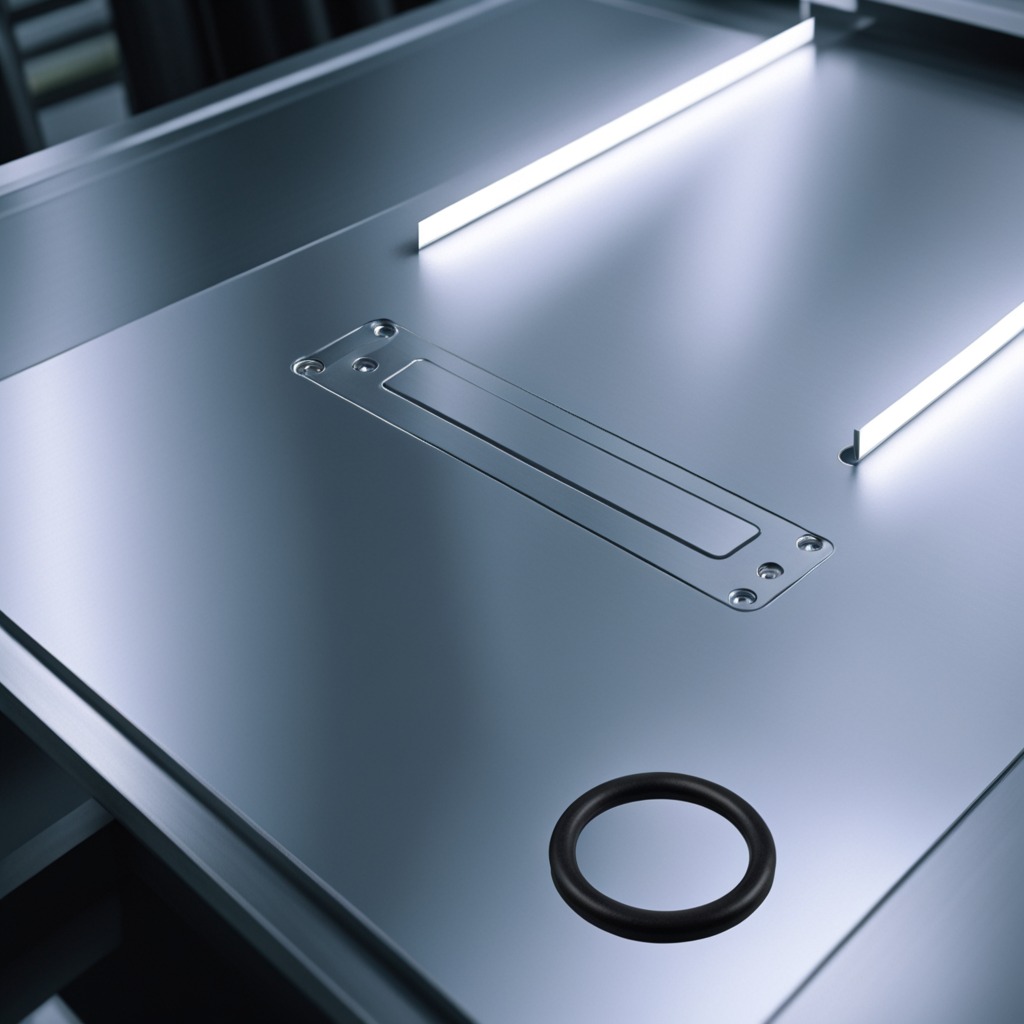
A rubber O-ring lies on a metal table in a machine shop under fluorescent lights.